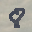
Label: 8